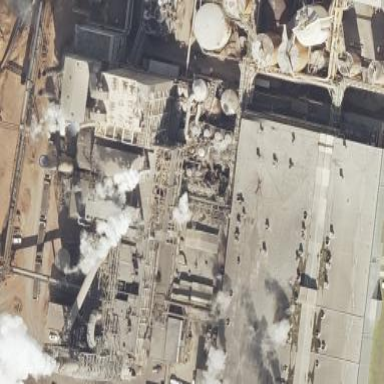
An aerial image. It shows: Industrial power plant with the landuse set as industrial.